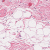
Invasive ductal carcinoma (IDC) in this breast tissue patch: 0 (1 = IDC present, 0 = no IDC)